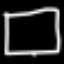
Label: square